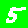
Digit: 5